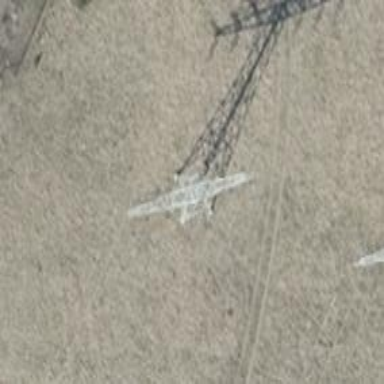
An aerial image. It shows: Power line with three cables.